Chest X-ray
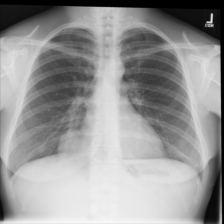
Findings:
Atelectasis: negative
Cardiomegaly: negative
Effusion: negative
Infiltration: negative
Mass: positive
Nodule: negative
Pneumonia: negative
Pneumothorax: negative
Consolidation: negative
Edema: negative
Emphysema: negative
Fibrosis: negative
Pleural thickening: negative
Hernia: negative